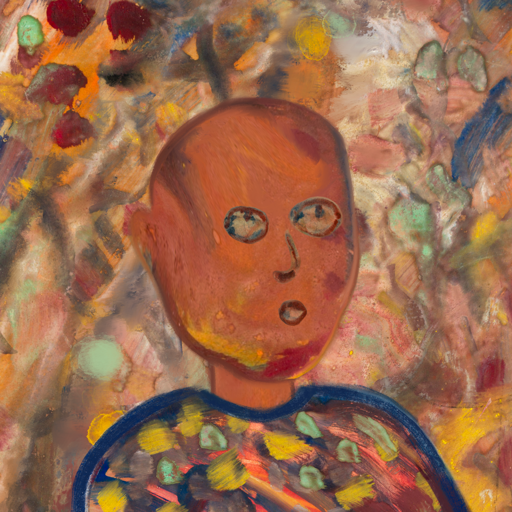
Background: Mother_And_Son_Mother, Head And Neck Side: Mother_And_Son_Son, Face Side: Orphan, Bust: Mother_And_Son_Mother, Hair Side: Blank, Head Accessory: Blank, Second Necklace: Blank, Necklace: Blank, Baby: Blank